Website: crate-barrel
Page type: review-order
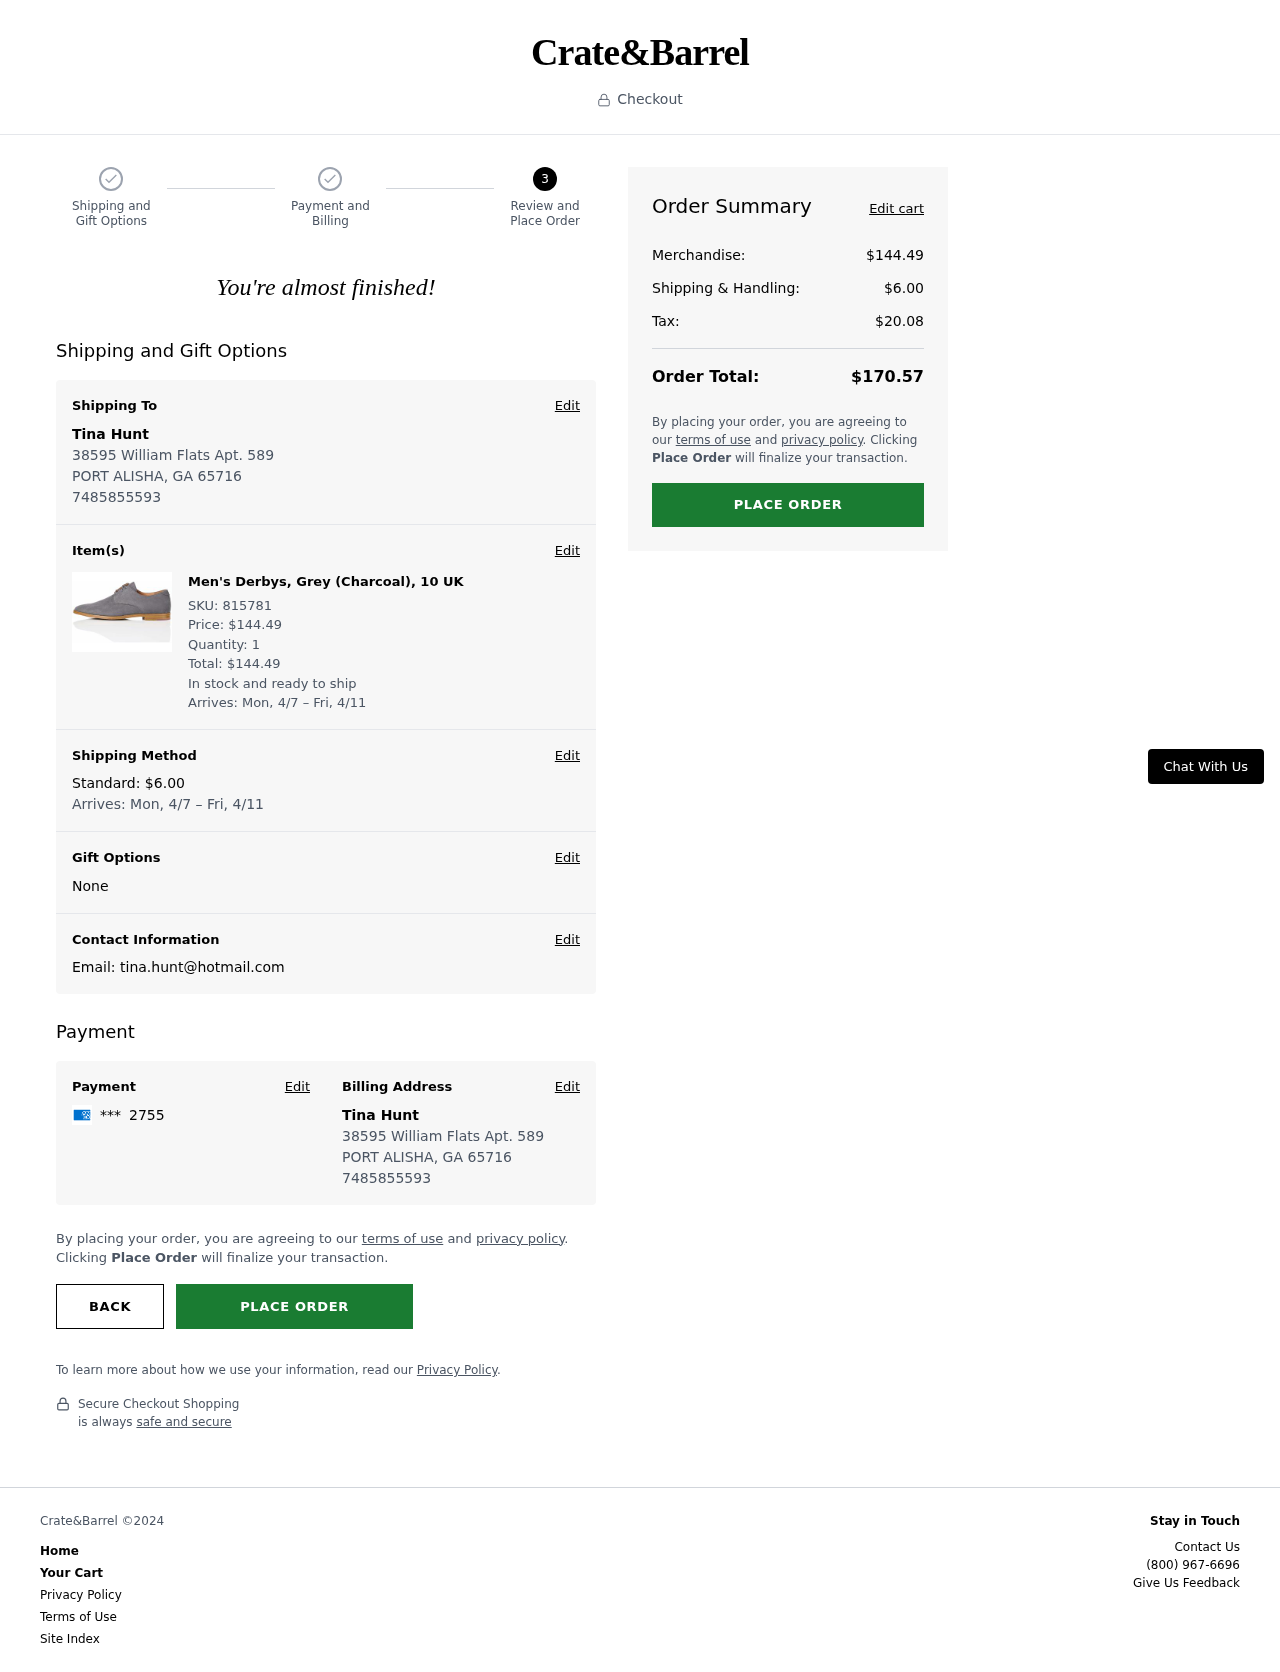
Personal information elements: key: PII_CARD_LAST4
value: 2755
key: PII_CITY
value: PORT ALISHA
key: PII_EMAIL
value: tina.hunt@hotmail.com
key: PII_FULLNAME
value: Tina Hunt
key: PII_PHONE
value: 7485855593
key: PII_POSTCODE
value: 65716
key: PII_STATE_ABBR
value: GA
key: PII_STREET
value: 38595 William Flats Apt. 589
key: PII_FIRSTNAME
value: Tina
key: PII_LASTNAME
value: Hunt
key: PII_FULLNAME2
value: Tina Hunt
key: PII_FULLNAME3
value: Tina Hunt
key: PII_FIRSTNAME2
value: Tina
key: PII_FIRSTNAME3
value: Tina
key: PII_LASTNAME2
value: Hunt
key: PII_LASTNAME3
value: Hunt
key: PII_FIRSTNAME_DERIVED
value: Tina
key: PII_LASTNAME_DERIVED
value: Hunt
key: PII_FULLNAME_DERIVED
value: Tina Hunt
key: PII_NAME_FULL_DERIVED
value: Tina Hunt
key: PII_CITY2
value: PORT ALISHA
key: PII_POSTCODE_FULL
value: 65716
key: PII_POSTCODE_NUMERIC
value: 65716
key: PII_PHONE_LINE
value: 5593
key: PII_PHONE_SUFFIX
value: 5593
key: PII_PHONE2
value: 7485855593
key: PII_PHONE3
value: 7485855593
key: PII_PHONE_NUMERIC
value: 7485855593
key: PII_PHONE_LINE_NUMERIC
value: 5593
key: PII_PHONE_SUFFIX_NUMERIC
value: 5593
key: PII_PHONE2_NUMERIC
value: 7485855593
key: PII_PHONE3_NUMERIC
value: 7485855593
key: PII_PHONE_DIGITS
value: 7485855593
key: PII_PHONE_LAST4
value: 5593
Product elements: key: PRODUCT1_NAME
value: Men's Derbys, Grey (Charcoal), 10 UK
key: PRODUCT1_PRICE
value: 144.49
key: PRODUCT1_QUANTITY
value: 1
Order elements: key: ORDER_SKU
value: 815781
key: ORDER_ITEM_TOTAL
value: $144.49
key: ORDER_DELIVERY_DATE_ITEM
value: Mon, 4/7 – Fri, 4/11
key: ORDER_SHIPPING_COST
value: $6.00
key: ORDER_DELIVERY_DATE
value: Mon, 4/7 – Fri, 4/11
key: ORDER_SUBTOTAL
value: $144.49
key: ORDER_SHIPPING_COST_SUMMARY
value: $6.00
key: ORDER_TAX
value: $20.08
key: ORDER_TOTAL
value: $170.57